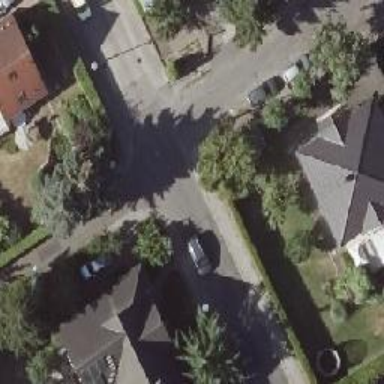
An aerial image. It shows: Residential road with asphalt surface.